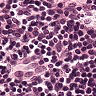
Metastatic tissue present: no